Interaction volume radius: 10 \u00c5
Interaction volume height: 10 \u00c5
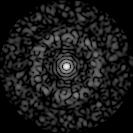
Disorder parameter: 0.8644